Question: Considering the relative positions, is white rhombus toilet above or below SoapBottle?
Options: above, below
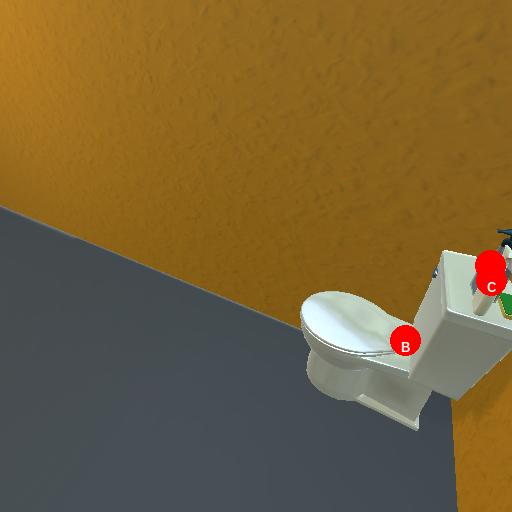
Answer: above